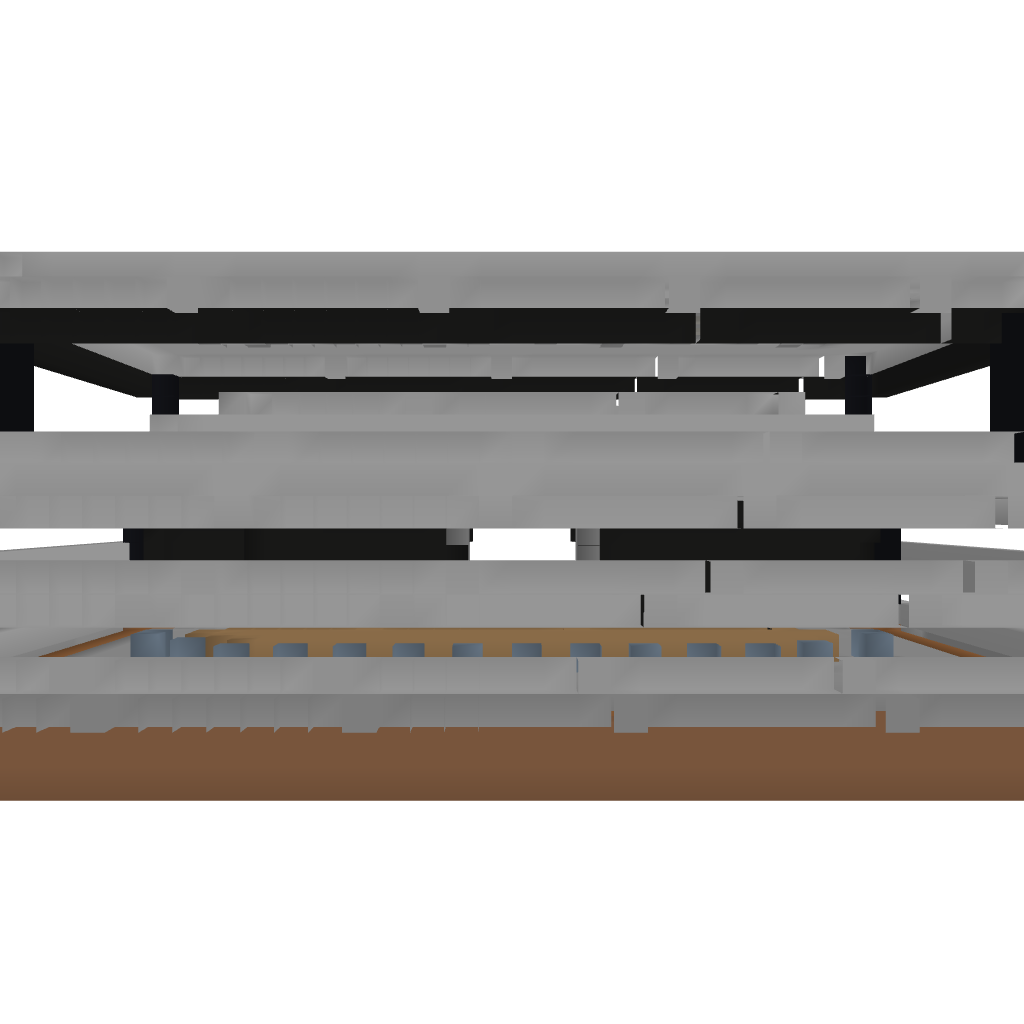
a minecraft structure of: Mapex Manor